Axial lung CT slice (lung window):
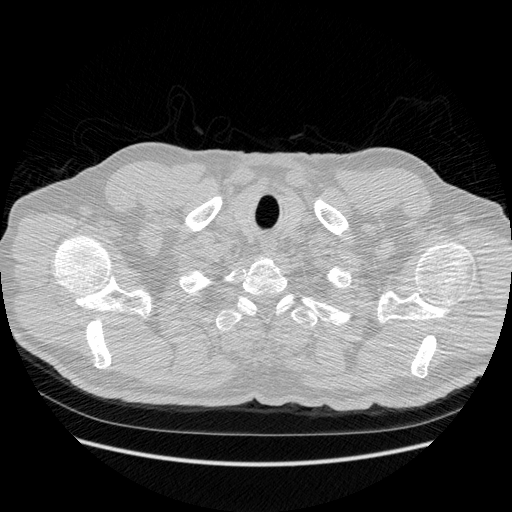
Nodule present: no